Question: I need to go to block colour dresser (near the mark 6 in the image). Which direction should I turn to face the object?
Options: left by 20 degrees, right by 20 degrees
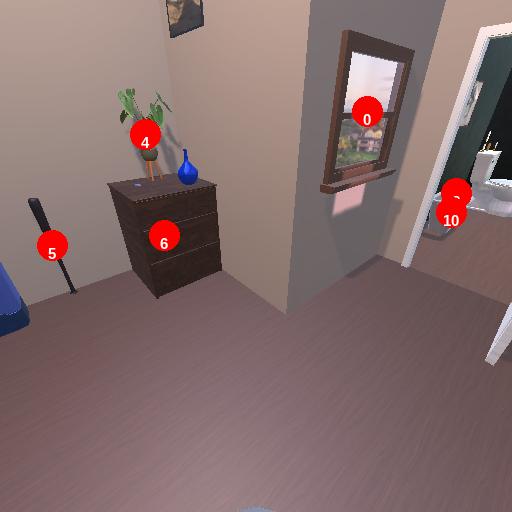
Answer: left by 20 degrees